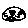
Label: bird